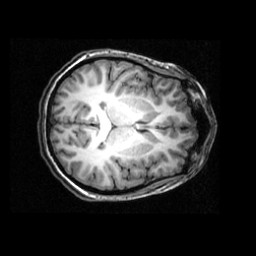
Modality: T1w
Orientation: axial
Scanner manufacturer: ge
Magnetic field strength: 3 T
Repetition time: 0.01222 s
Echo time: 0.005176 s